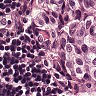
Metastatic tissue present: yes